Chest X-ray:
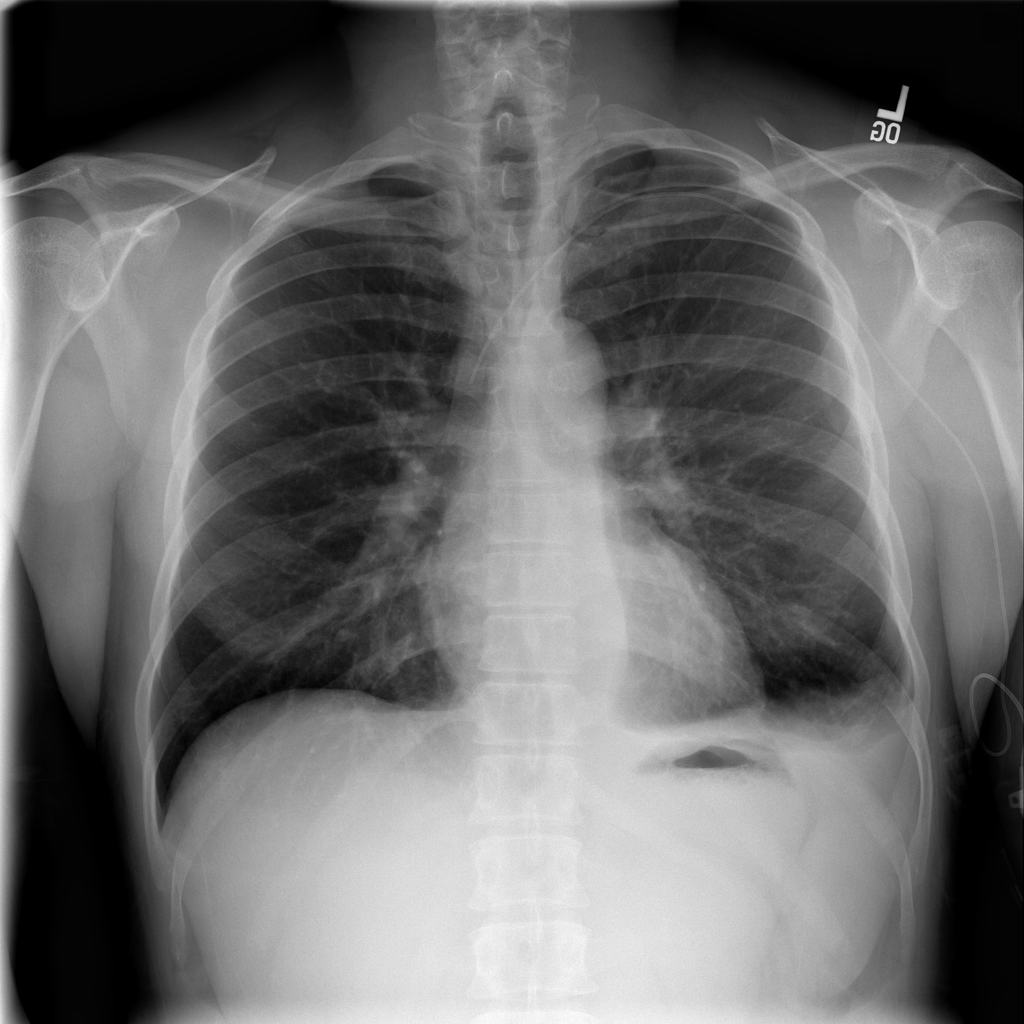
Findings: Effusion, Consolidation
No abnormal finding: no